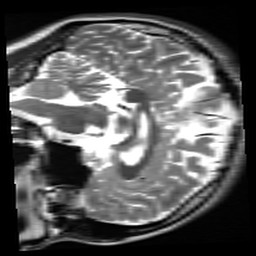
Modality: inplaneT2
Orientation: sagittal
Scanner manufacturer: siemens
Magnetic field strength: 3 T
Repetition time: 7.02 s
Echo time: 0.069 s